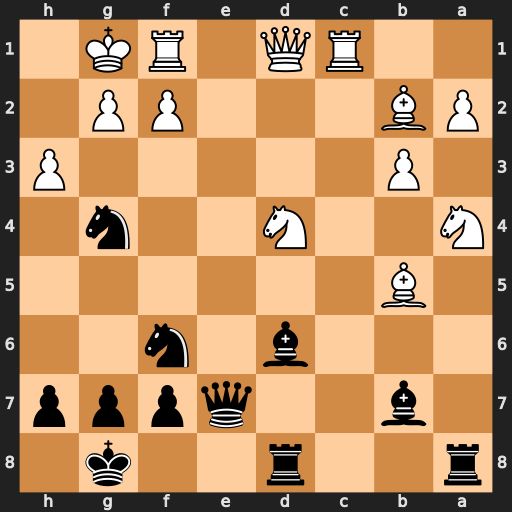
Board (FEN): r2r2k1/1b2qppp/3b1n2/1B6/N2N2n1/1P5P/PB3PP1/2RQ1RK1
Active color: b
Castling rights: -
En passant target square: -
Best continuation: Qe5 Nf3 Qxb5